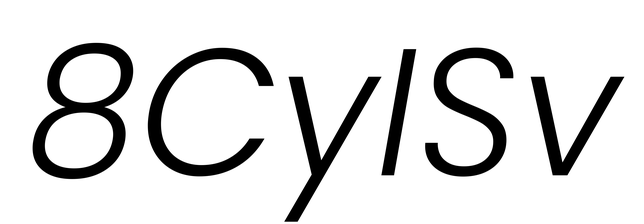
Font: Poppins-LightItalic